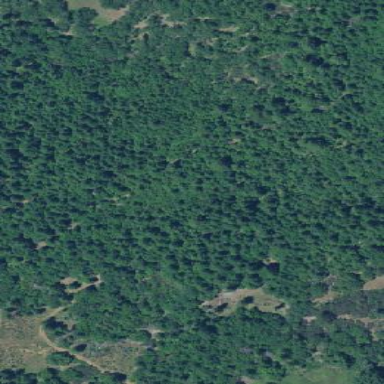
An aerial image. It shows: Forest area.